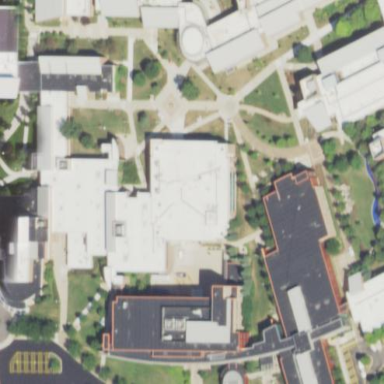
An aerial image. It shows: College building.